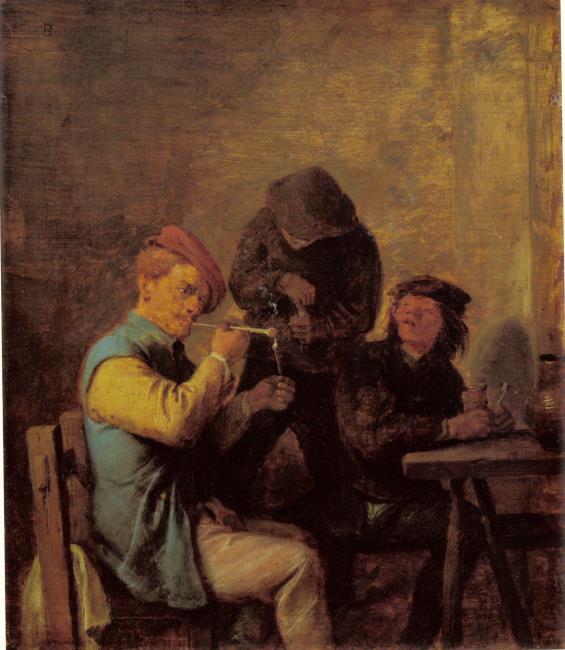
Title: Three peasants smoking in an interior
Artist: Adriaen Brouwer
Earliest date: 1620
Latest date: 1638
Genre: painting
Iconography: Tobacco
Keywords: genre, interior view, three human figures, peasant, sitting, standing (position), cap, hat, drinking glass, pipe, lighting a pipe, filling a pipe, table, jug (vessel), stoneware